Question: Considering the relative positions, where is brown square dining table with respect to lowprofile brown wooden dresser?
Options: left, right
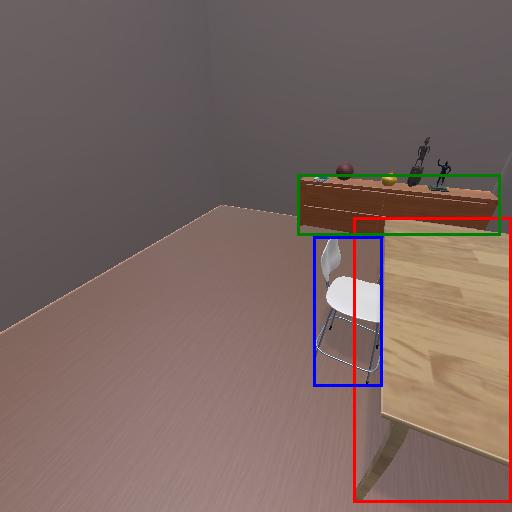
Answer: left